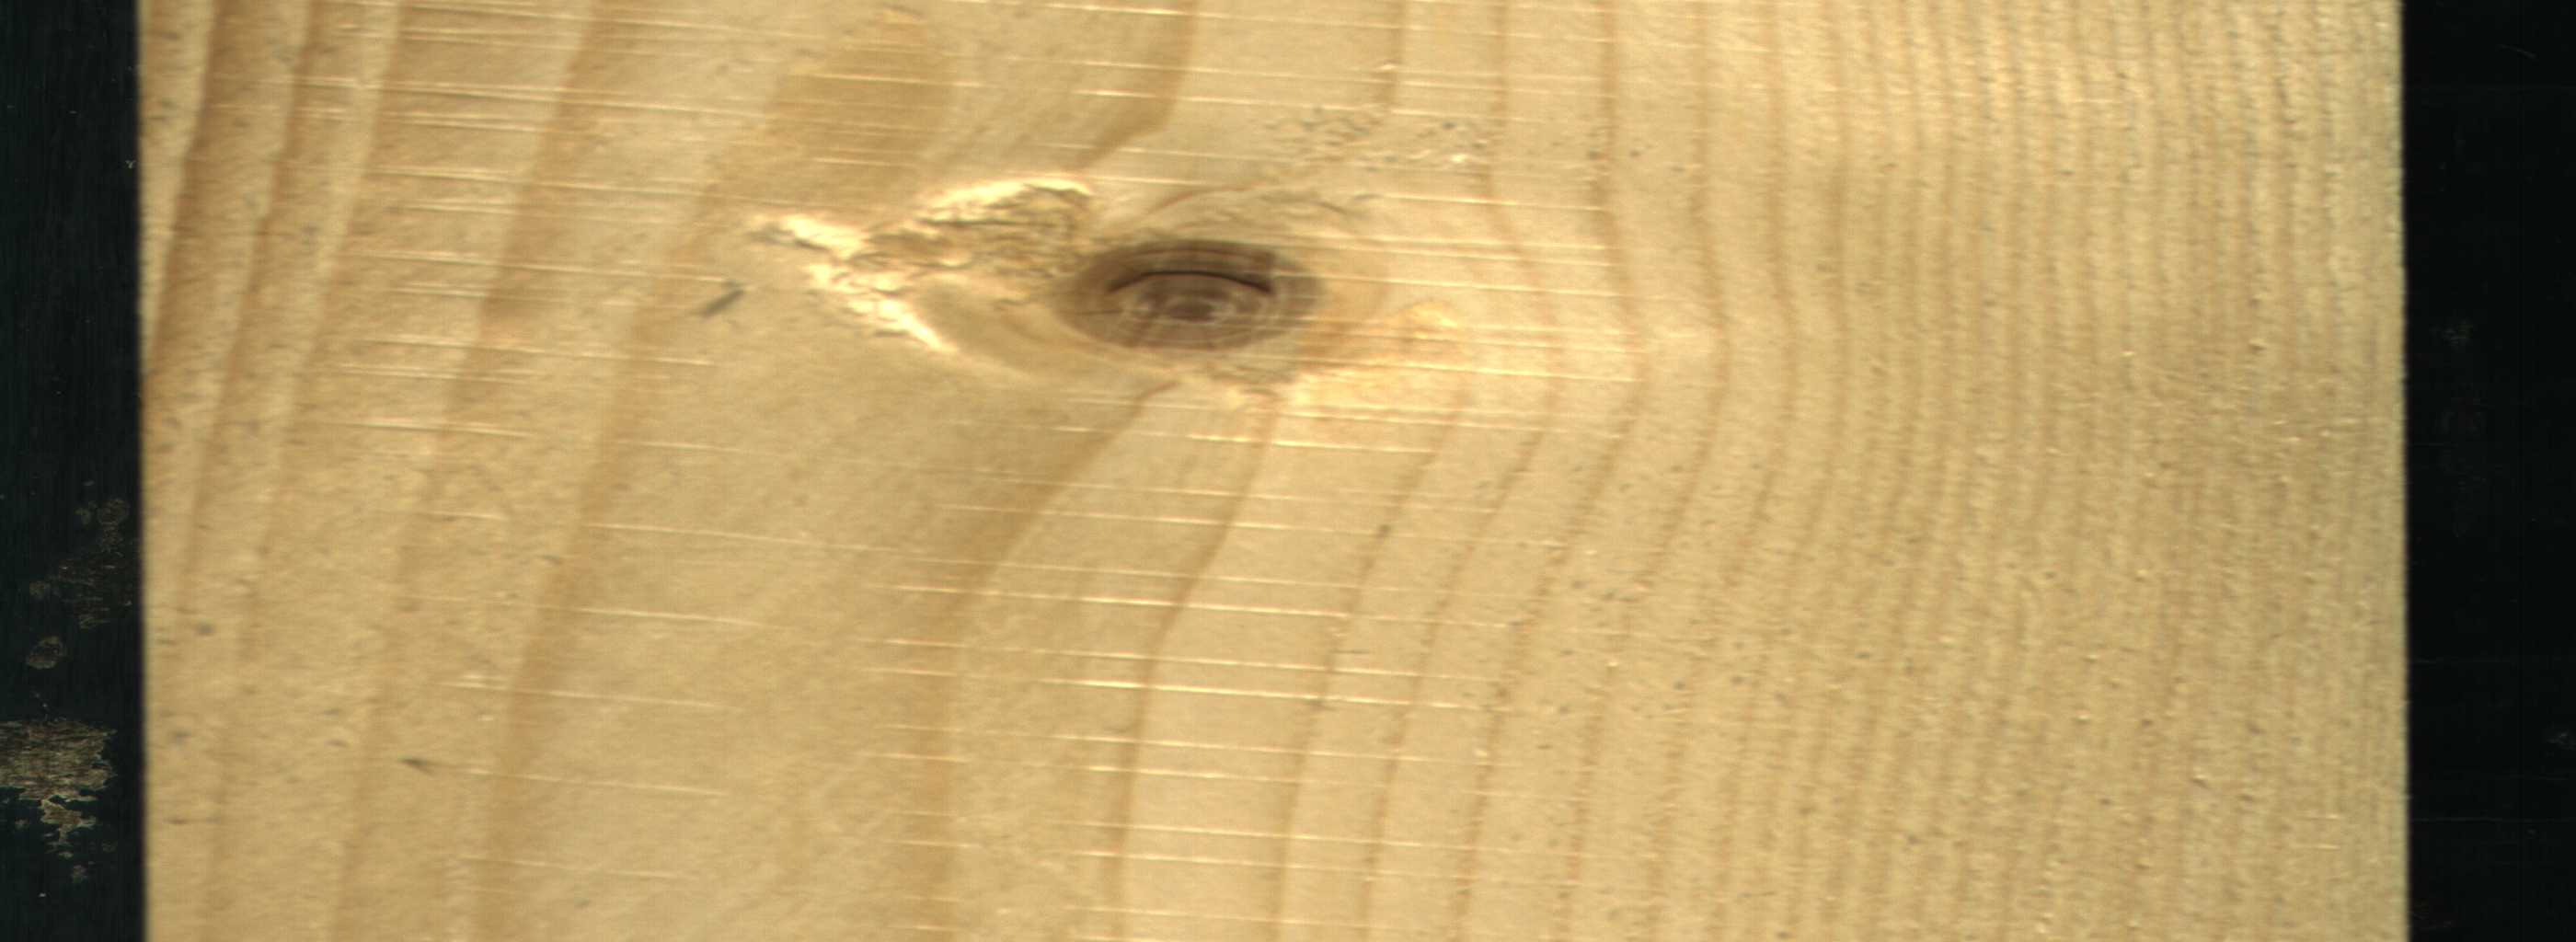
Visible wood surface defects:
Live_Knot